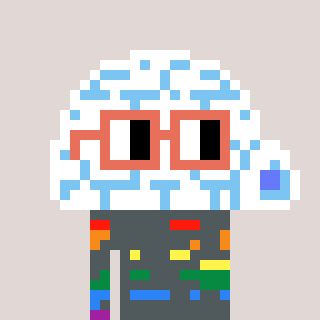
a pixel art character with square orange glasses, a igloo-shaped head and a purple-colored body on a warm background